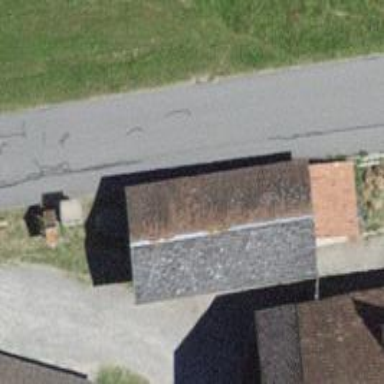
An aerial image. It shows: Farm shop.